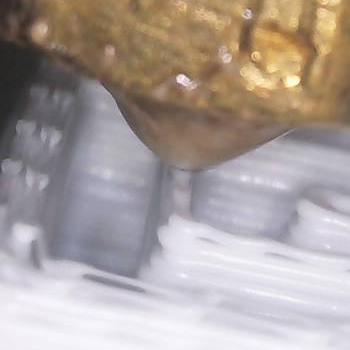
Flow rate: 35%